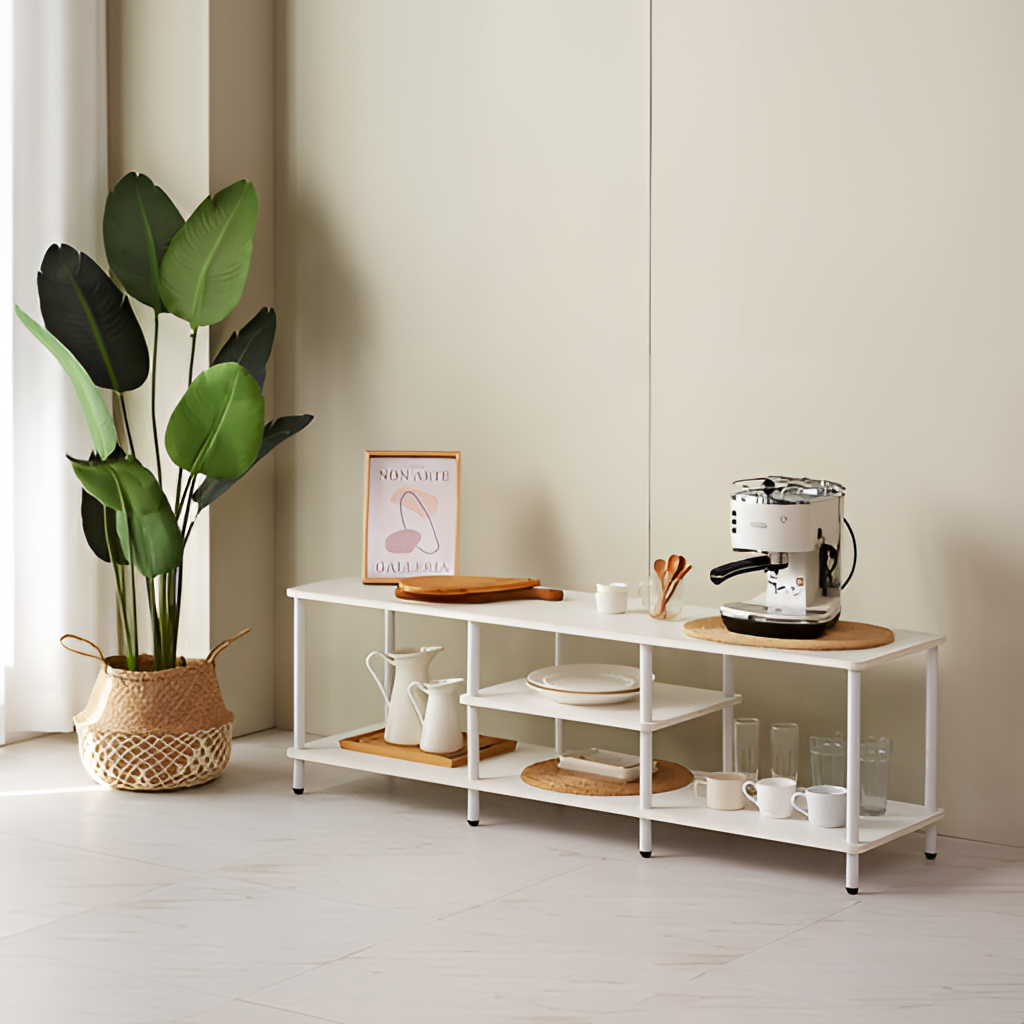
living room, metal shelf, minimalist, beige paint wallpaper, with solid pattern, tile flooring, with large square pattern